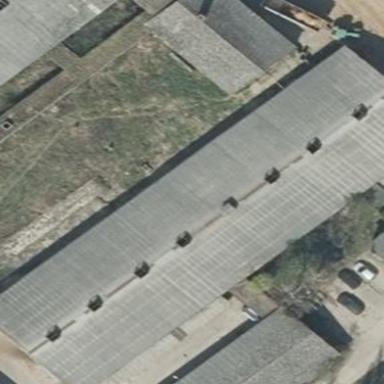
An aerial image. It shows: Gabled grey roof on farm auxiliary building. The roof is oriented along the length of the structure.